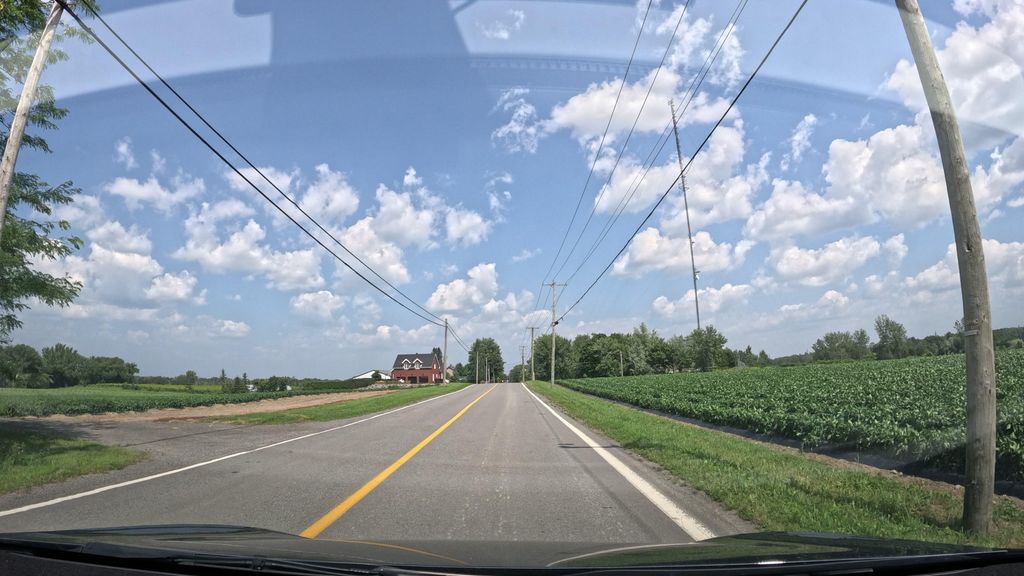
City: montreal